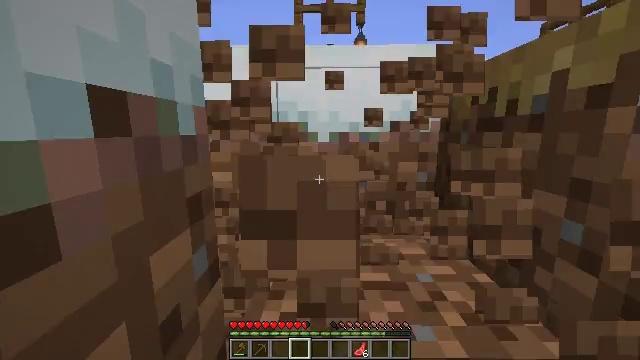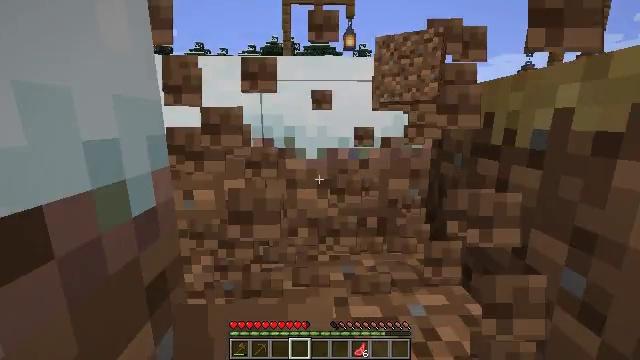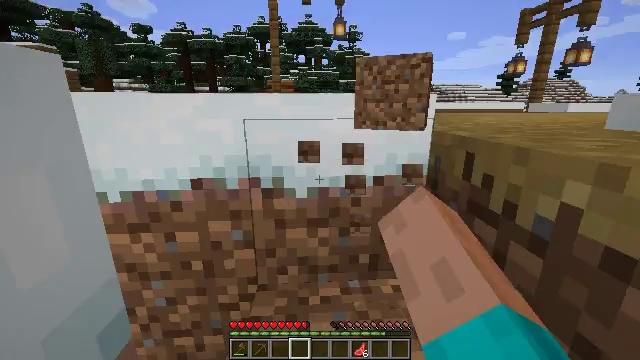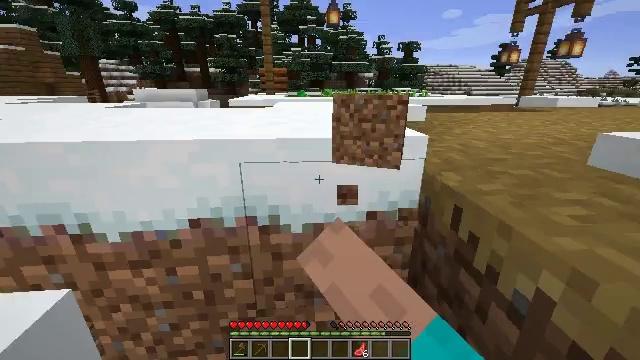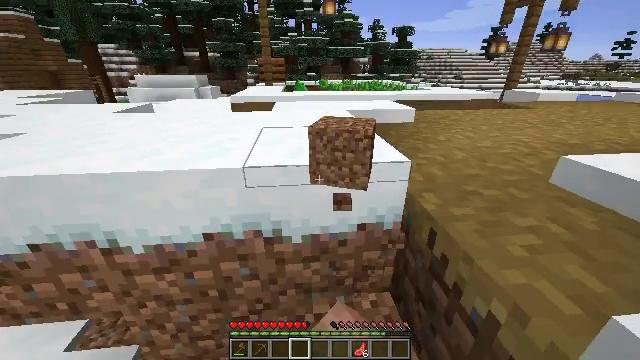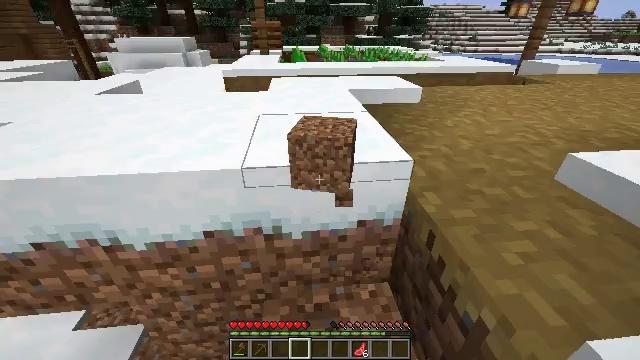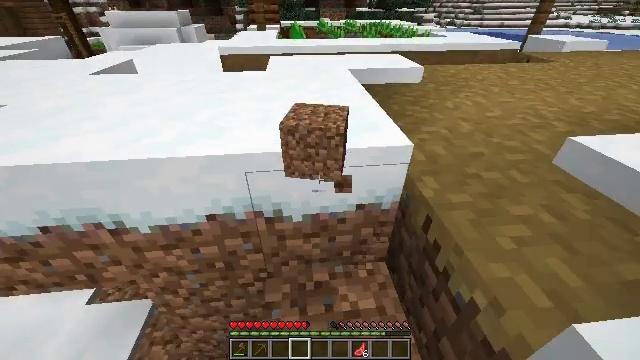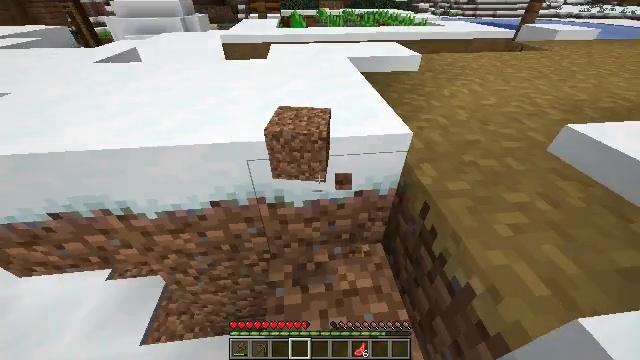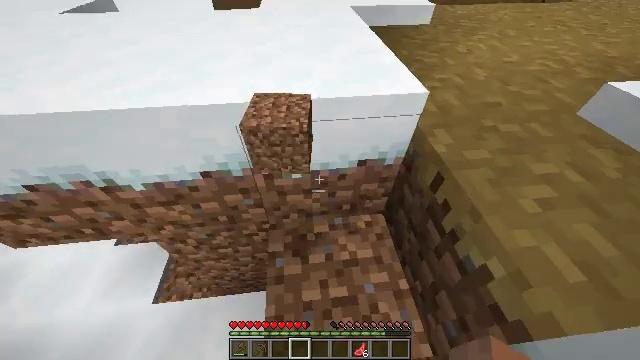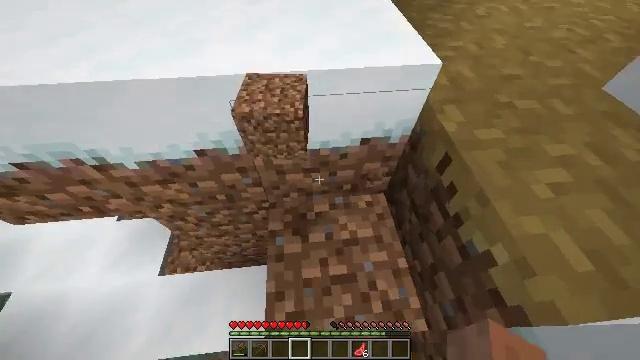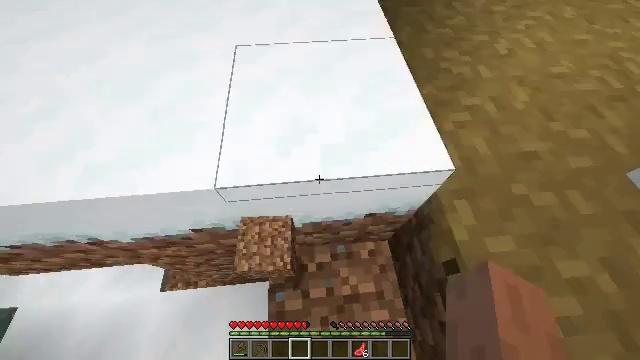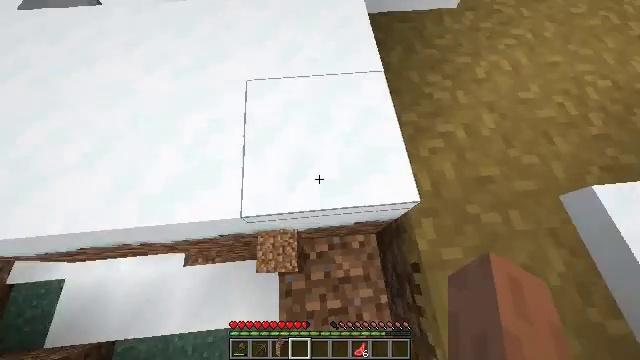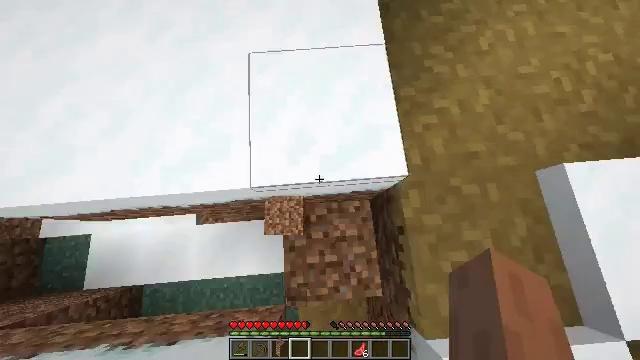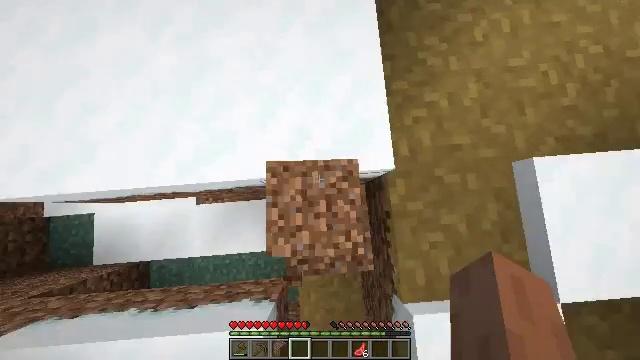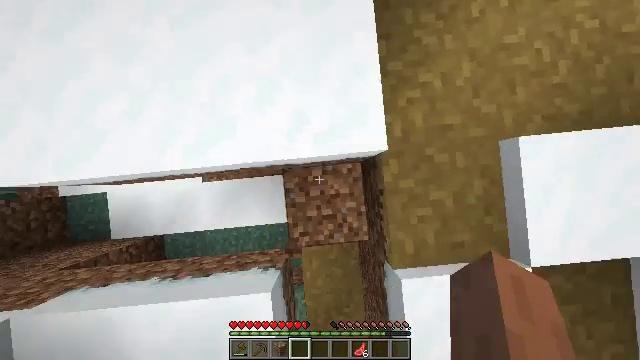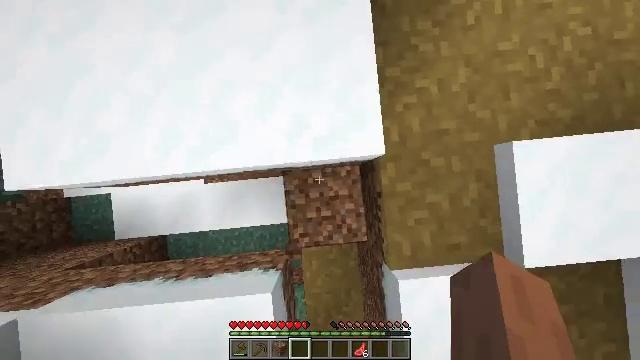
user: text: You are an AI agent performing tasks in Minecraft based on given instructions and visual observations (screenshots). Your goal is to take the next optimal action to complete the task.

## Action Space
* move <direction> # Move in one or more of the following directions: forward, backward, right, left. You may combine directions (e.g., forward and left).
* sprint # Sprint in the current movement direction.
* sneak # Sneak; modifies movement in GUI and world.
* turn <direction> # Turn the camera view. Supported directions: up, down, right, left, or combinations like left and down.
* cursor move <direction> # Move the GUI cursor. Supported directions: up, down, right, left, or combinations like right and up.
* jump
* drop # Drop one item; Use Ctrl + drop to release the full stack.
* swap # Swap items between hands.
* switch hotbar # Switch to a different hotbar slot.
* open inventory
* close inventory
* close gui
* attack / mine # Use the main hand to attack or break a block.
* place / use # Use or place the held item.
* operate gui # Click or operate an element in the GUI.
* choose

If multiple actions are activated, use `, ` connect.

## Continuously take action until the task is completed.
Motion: motion action
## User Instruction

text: Dig up potatoes from the soil.
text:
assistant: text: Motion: move forward, sprint, turn right and down, attack / mine, jump
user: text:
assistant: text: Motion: move forward, sprint, turn right and down, attack / mine, jump
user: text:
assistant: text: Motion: move forward, sprint, turn right and down, attack / mine, jump
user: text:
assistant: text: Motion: move forward, sprint, turn down, attack / mine, jump
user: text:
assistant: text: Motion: move forward, sprint, turn down, jump
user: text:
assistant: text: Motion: move forward, sprint, turn down
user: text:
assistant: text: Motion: move forward, sprint, turn down
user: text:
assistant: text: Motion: move forward, sprint, turn down
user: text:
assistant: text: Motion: move forward, sprint, turn down
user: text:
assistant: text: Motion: move forward, sprint, turn down, jump
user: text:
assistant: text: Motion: move forward, sprint, turn down, jump
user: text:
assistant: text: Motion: move forward, sprint, turn down, jump
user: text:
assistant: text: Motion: move forward, sprint, turn down, jump
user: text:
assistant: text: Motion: move forward, sprint, turn right and down
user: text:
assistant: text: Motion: move forward, sprint, turn down, use / place
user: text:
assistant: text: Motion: move forward, sprint, use / place
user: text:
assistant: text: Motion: move forward, sprint, use / place
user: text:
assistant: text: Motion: move forward, sprint
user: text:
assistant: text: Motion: move forward, sprint, turn up
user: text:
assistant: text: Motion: move forward, sprint, turn up
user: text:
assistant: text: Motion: move forward, sprint, turn up
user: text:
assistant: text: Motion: move forward, sprint, turn left and up
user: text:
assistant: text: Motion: move forward, sprint, turn up
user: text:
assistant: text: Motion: move forward, sprint, turn up
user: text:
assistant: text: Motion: move forward, sprint, turn up, jump
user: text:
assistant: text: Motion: move forward, sprint, turn up, jump
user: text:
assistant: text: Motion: move forward, sprint, jump
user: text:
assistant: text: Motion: move forward, sprint, jump
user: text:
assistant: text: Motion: move forward, sprint, jump
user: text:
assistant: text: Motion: move forward, sprint, turn down, jump